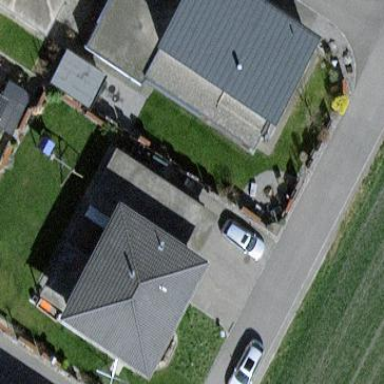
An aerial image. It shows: Garage.